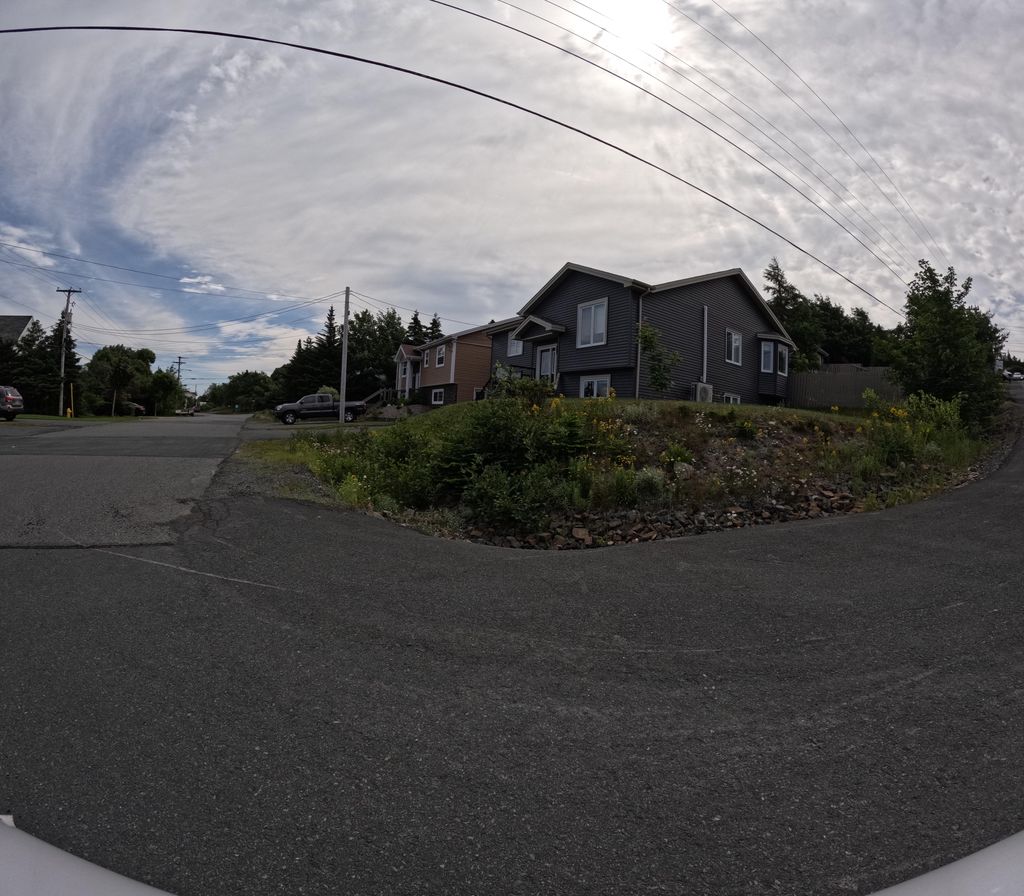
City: st_johns